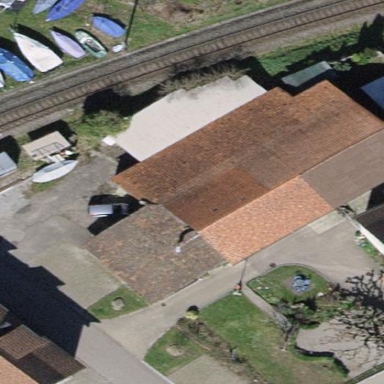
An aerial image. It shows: View of roof of building.